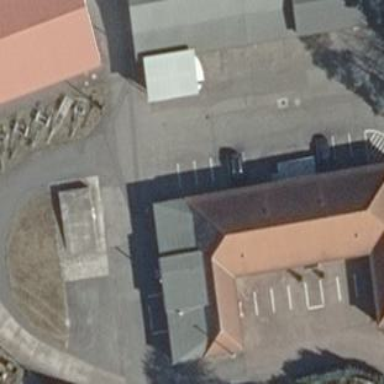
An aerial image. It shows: Part of building.